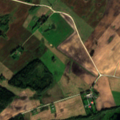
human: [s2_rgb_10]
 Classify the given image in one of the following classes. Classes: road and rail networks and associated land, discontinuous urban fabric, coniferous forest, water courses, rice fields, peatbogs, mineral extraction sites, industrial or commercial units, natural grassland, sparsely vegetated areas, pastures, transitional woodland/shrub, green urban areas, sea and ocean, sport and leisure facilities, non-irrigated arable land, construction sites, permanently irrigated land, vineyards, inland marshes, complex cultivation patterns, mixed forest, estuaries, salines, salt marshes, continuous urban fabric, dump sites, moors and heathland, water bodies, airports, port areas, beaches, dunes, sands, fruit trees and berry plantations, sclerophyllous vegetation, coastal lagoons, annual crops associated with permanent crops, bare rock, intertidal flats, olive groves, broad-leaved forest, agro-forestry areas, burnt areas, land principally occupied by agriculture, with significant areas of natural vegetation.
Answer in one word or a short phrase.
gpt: non-irrigated arable land, land principally occupied by agriculture, with significant areas of natural vegetation, mixed forest, transitional woodland/shrub, water bodies